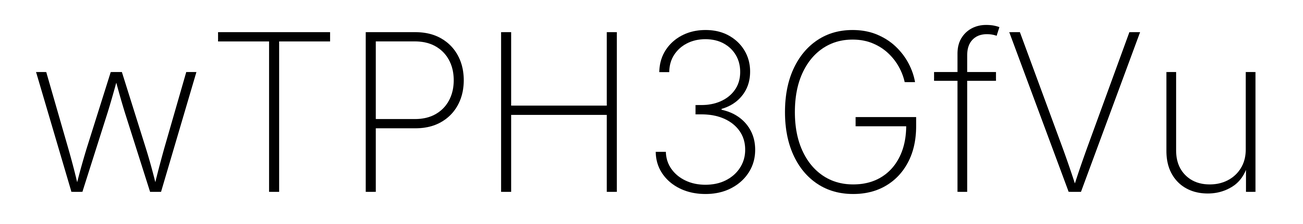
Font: Inter_ExtraLight